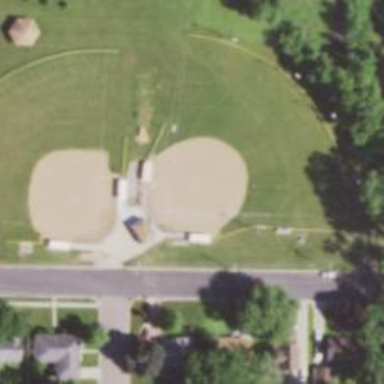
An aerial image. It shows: Softball pitch for leisure sports.